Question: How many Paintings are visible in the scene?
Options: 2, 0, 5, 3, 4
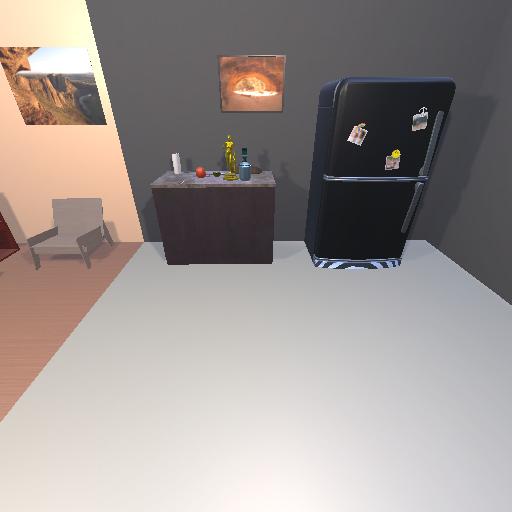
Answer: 2